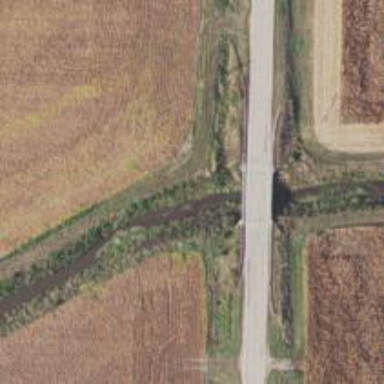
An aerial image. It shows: Culvert tunnel.